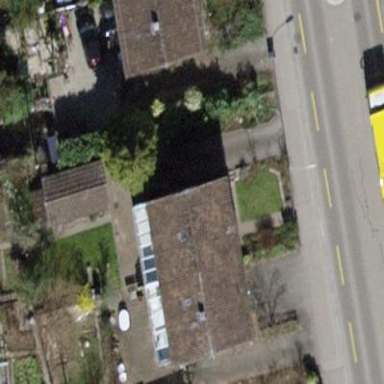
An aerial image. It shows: Building with gabled roof.